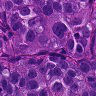
Metastatic tissue present: yes